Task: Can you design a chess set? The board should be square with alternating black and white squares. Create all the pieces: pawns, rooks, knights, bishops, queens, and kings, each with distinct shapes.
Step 2031:
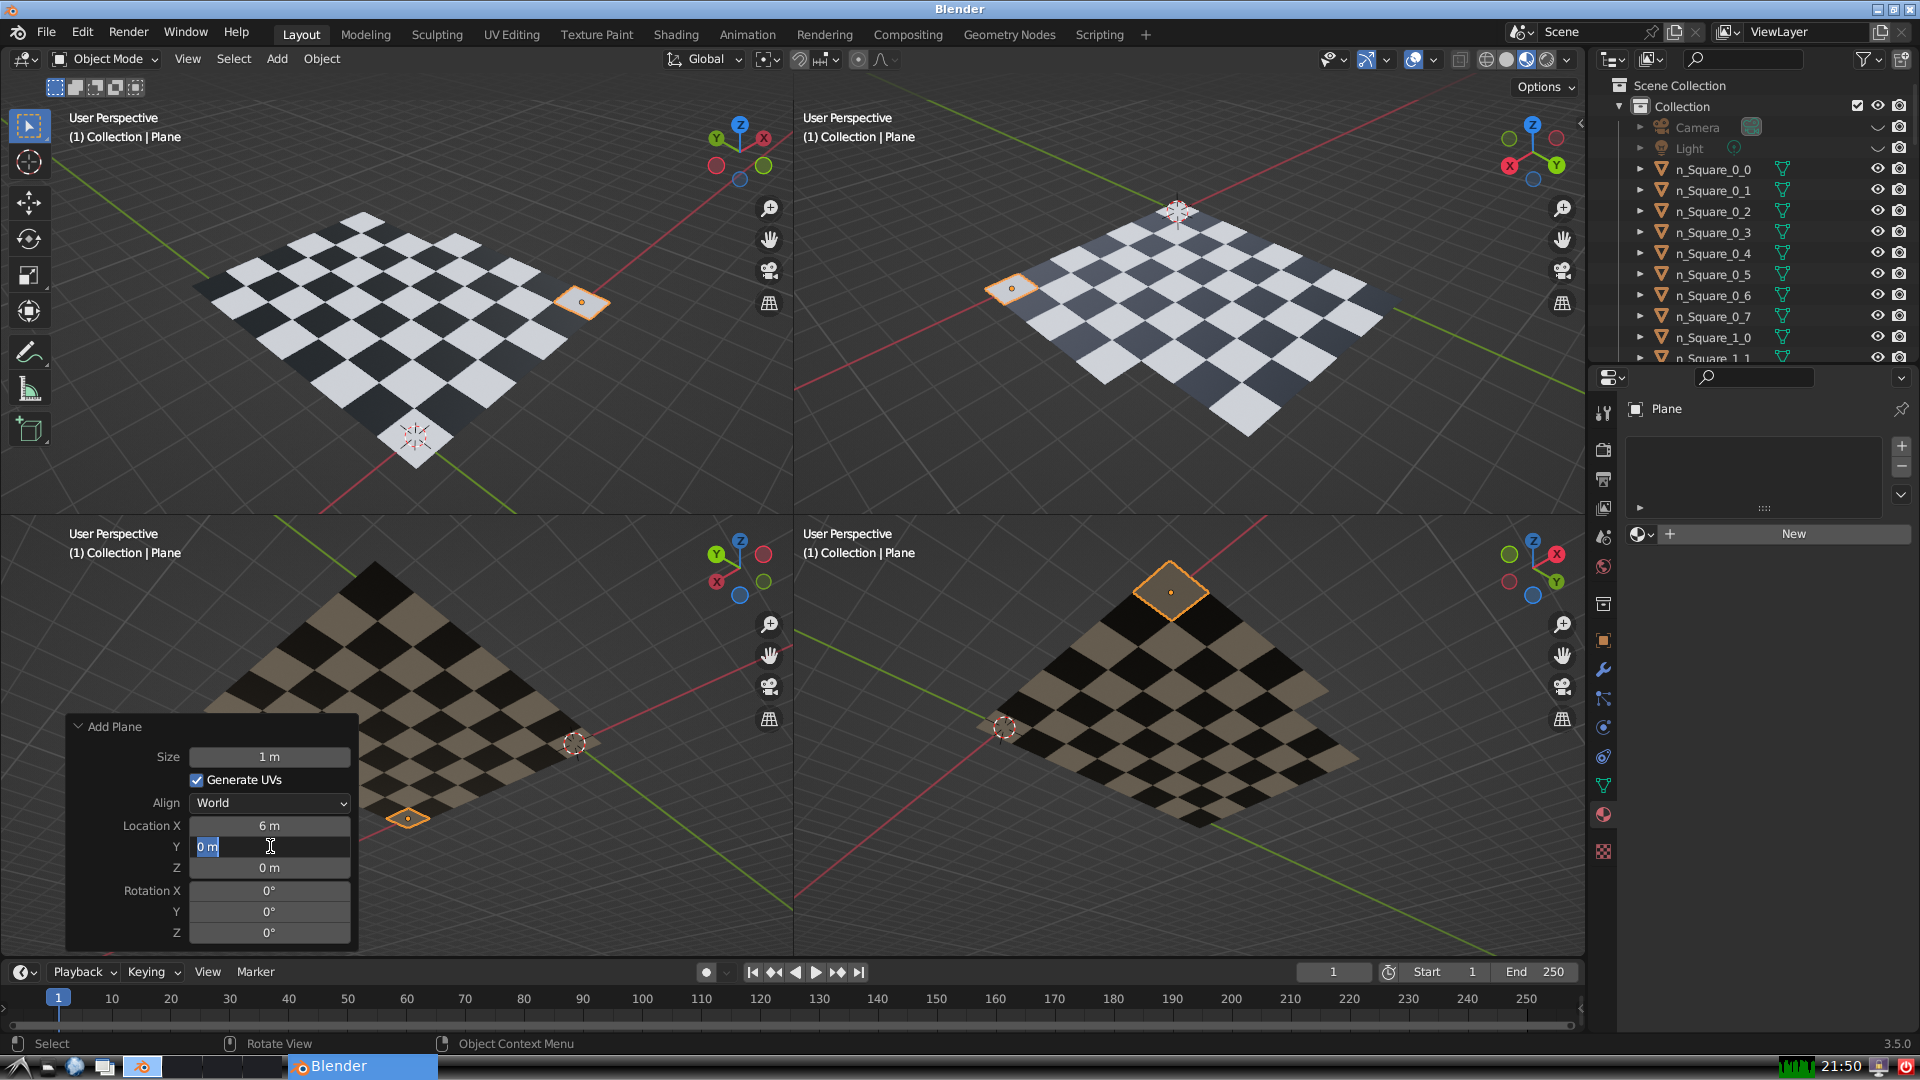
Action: input_text: 5.0